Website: home-depot
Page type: address-validator
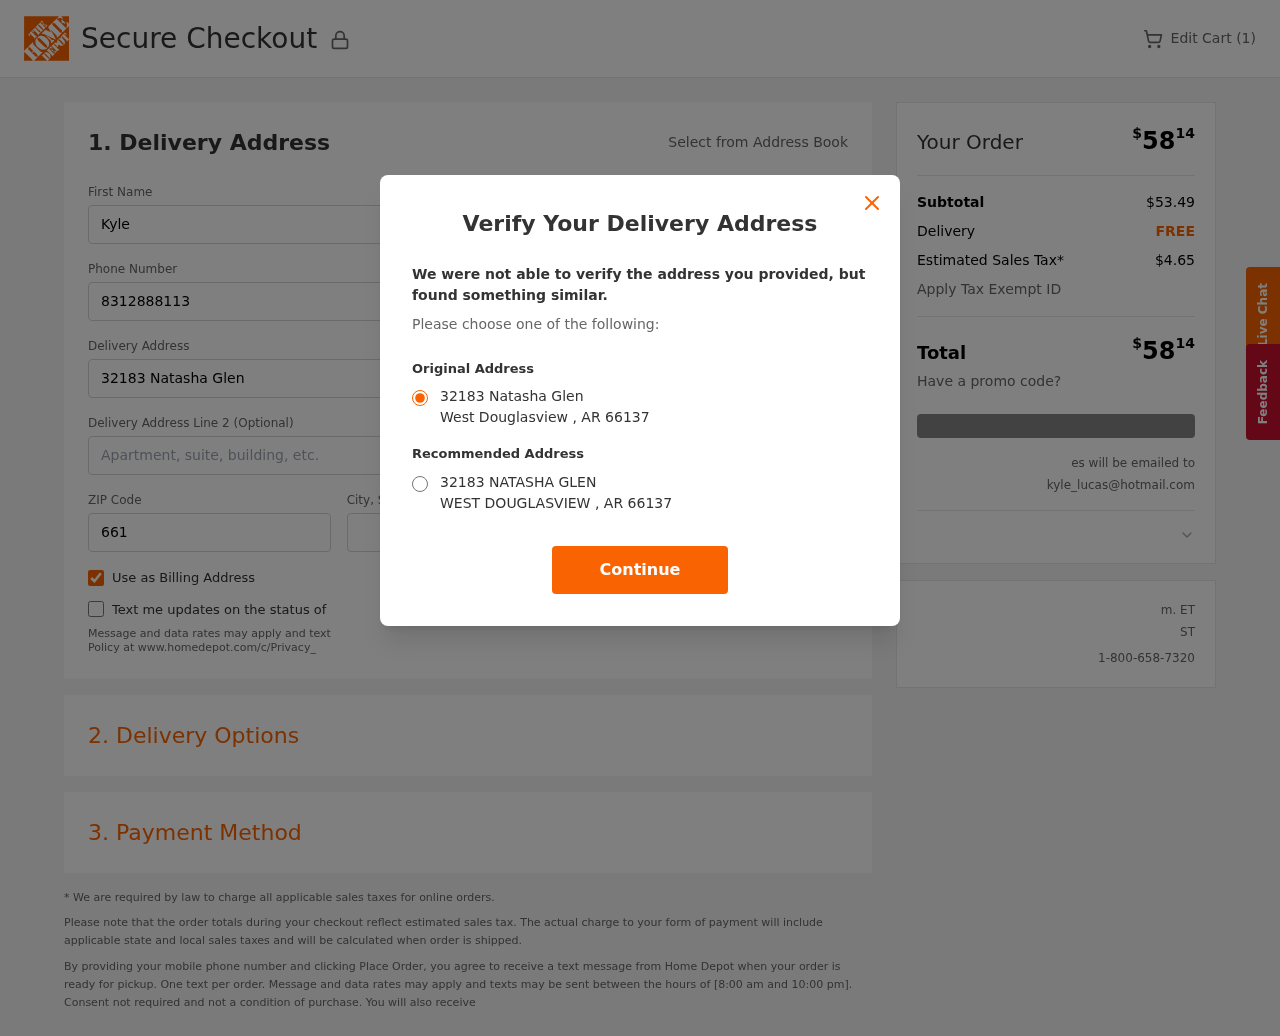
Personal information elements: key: PII_CITY
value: West Douglasview
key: PII_EMAIL
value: kyle_lucas@hotmail.com
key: PII_POSTCODE
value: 66137
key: PII_STATE_ABBR
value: AR
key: PII_STREET
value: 32183 Natasha Glen
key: PII_FIRSTNAME
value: Kyle
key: PII_LASTNAME
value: Lucas
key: PII_PHONE
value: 8312888113
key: PII_CITY_STATE
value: West Douglasview, AR
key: PII_LOCATION25_POSTCODE_EXT
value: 3218
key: PII_LOCATION25_POSTCODE_EXT_NUMERIC
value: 3218
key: PII_CITY_ALT
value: WEST DOUGLASVIEW
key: PII_POSTCODE_FULL
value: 66137
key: PII_POSTCODE_NUMERIC
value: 66137
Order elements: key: ORDER_NUM_ITEMS
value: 1
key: ORDER_TOTAL
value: $5814
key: ORDER_SUBTOTAL
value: $53.49
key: ORDER_SHIPPING_COST
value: FREE
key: ORDER_TAX
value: $4.65